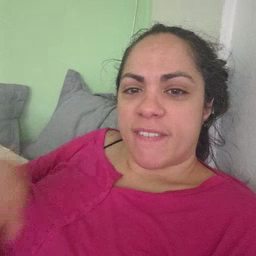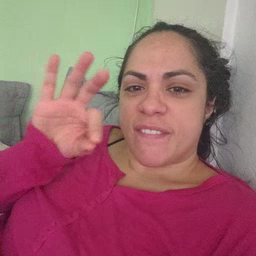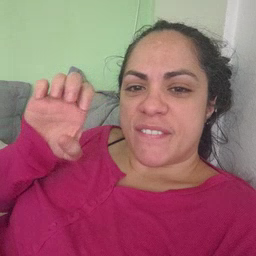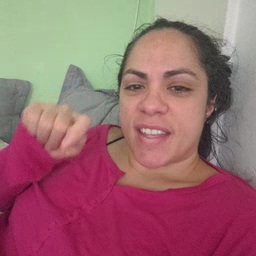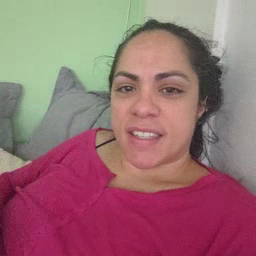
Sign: feet